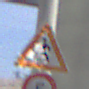
Verkehrszeichen: FussgaengerRechts
Zusatzzeichen unten: Geschwindigkeit5
Umgebung: Outdoor, Urban
Tageszeit: MorningAfternoon
Wetter: PartlyCloudy
Licht: Natural
Jahreszeit: NotSpecified
Kontrast: HighContrast